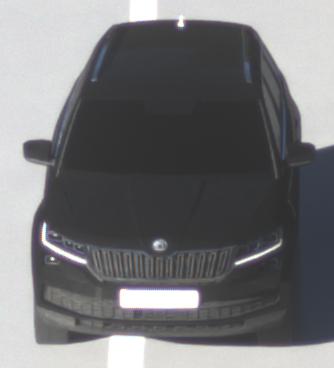
Make: Skoda
Model: Kodiaq 1.4 TSI
Detailed model: Kodiaq
Model produced from: 2017/03
Model produced until: 2018/05
Doors: 5
Color: black
Road condition: wet road
Daytime: sunrise or sunset
Contrast: medium contrast